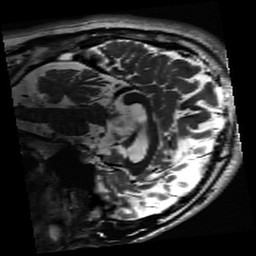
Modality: inplaneT2
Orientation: sagittal